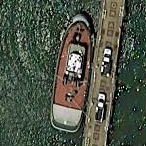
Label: Towing_vessel